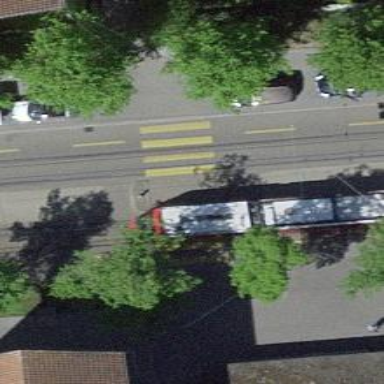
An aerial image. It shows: Tram crossing on the railway.